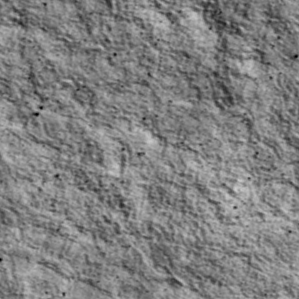
Label: non_frost